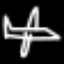
Label: airplane